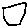
Label: hexagon